Question: I have a list of 1000 of dataframe (each with 4 columns with same name). I want to draw plots and work on them interactively. The following is example (with 3 dataframe for single list).
'''
# dummy data
c1 <- rnorm (40, 0.1, 0.02); c2 <- rnorm (40, 0.3, 0.01)
c3 <- rnorm (40, 0.5, 0.01); c4 <- rnorm (40, 0.7, 0.01)
c5 <- rnorm (40, 0.9, 0.03)
Yv <- 0.3 + rnorm (200, 0.05, 0.05)
# frist dataframe
var1 <- data.frame (idnames = paste ("ID", 1:200, sep = ""), Theta = round (c(c1, c2, c3, c4, c5), 2), R = round (Yv, 2), cltr = c(rep(1:5, each = 40)))
# same dummy data filled in second dataframe
var3 <- data.frame (idnames = paste ("ID", 1:200, sep = ""), Theta = round (c(c1, c2, c3, c4, c5), 2), R = round (Yv, 2), cltr = c(rep(1:5, each = 40)))
# same dummy data filled in third dataframe
var_5 <- data.frame (idnames = paste ("ID", 1:200, sep = ""), Theta = round (c(c1, c2, c3, c4, c5), 2), R = round (Yv, 2), cltr = c(rep(1:5, each = 40)))
# the list (the original list has >1000 dataframes)
mylist <- list (var1 = var1, var3 = var3, var_5 = var_5)
'''
I want to create plots of each dataframe with are similar, but I need to work one by one and save the out and move to next plot
'''
# plot for var1
myd1 <- data.frame (mylist[1])
names (myd1) <- c("idnames", "Theta", "R", "cltr")
plot(myd1$Theta, myd1$R, col=myd1$cltr+1, pch = 19, main = names (mylist[1]))
exclude <- identify(myd1$Theta, myd1$R)
## left click on the points you want to exclude (right click to stop/finish)
myd1$cltr1 <- as.numeric ( myd1$cltr)+ 1
myd1$cltr1[exclude] <- 1
plot(myd1$Theta, myd1$R, col=myd1$cltr1, pch = 19, main = names (mylist[1]))
'''

I can do same for other dataframes in the list, for example for 2:
'''
myd2 <- data.frame (mylist[2])
names (myd2) <- c("idnames", "Theta", "R", "cltr")
plot(myd2$Theta, myd1$R, col=myd2$cltr+1, pch = 19, main = names (mylist[2]))
exclude <- identify(myd2$Theta, myd2$R)
## left click on the points you want to exclude (right click to stop/finish)
myd2$cltr1 <- as.numeric ( myd2$cltr)+ 1
myd2$cltr1[exclude] <- 1
plot(myd2$Theta, myd1$R, col=myd2$cltr1, pch = 19, main = names (mylist[2]))
'''
I have some problems:
(1) I want to loop the process and one plot pops us at one time and when editing is done the plot is closed and new plot for next dataframe pops up to work and so on and continued to last dataframe in the list.
(2) In stead of creating new dataframe, is it possible to loop process within the parent list and save changes to it.
Help appreciated.
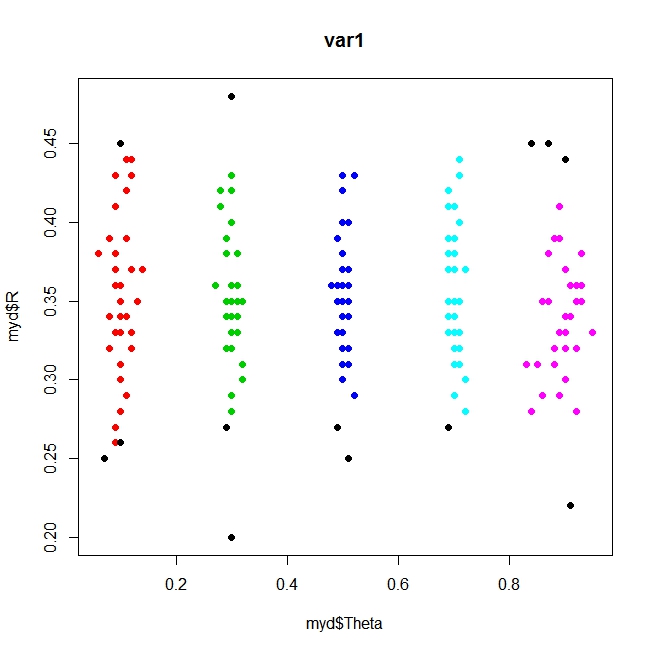
Answer: I'm not going to get into the details of exactly what you want to do on each plot, but I would construct a function that does whatever plotting and saving you want to do, include a 'scan' line to wait for user input that then triggers the next iteration of the loop.
'''
plotwait <- function(){ # could pass arguments for saving, etc.
x <- rnorm(100,0,1)
y <- rnorm(100,0,1)
plot(y~x)
# other stuff you want to do to plot here
z <- scan(nlines=1,quiet=TRUE) # wait for any input
}
for(i in 1:1000)
plotwait()
'''